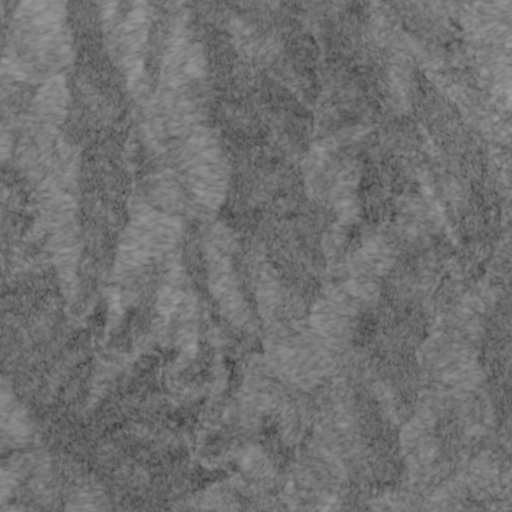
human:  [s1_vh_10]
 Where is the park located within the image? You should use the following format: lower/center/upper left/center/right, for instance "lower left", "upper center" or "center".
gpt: The park is located in the upper right of the image.
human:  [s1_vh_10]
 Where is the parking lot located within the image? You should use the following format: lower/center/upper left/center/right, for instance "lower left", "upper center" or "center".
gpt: The parking lot is located in the upper right of the image.
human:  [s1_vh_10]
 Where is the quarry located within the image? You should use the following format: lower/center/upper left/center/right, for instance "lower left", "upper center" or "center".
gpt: The quarry is located in the center left of the image.
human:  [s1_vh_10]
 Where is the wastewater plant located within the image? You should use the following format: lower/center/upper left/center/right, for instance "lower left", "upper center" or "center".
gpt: The wastewater plant is located in the upper right of the image.
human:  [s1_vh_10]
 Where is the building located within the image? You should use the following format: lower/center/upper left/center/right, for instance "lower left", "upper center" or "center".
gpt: There is no building in the image.

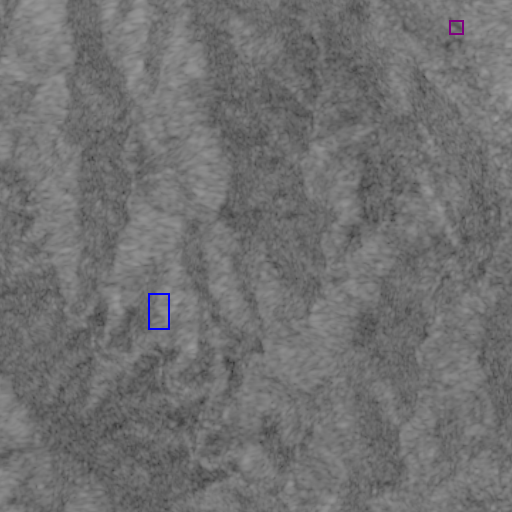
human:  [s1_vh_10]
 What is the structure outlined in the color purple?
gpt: The structure outlined in purple is a park.
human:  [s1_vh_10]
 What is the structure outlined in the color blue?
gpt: The structure outlined in blue is a quarry.
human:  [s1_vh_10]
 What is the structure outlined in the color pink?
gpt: There is no pink outline.